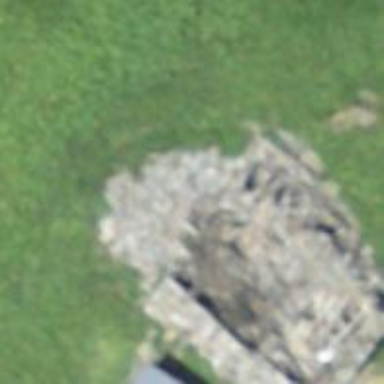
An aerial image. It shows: Historic building now in ruins.